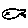
Label: fish